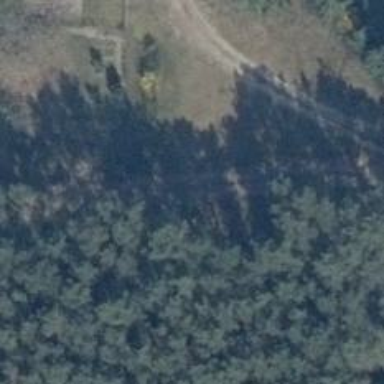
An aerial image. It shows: Path.